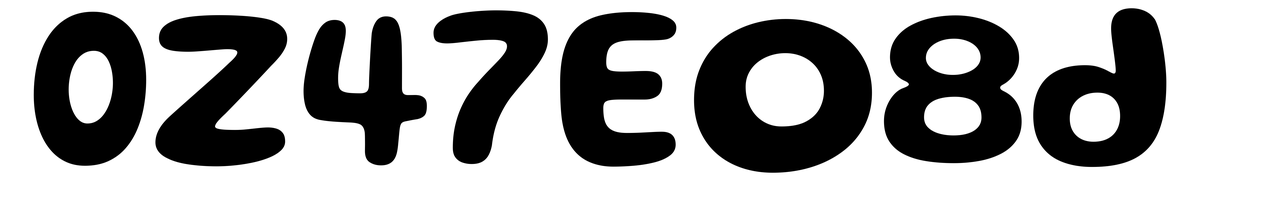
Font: Gluten_SemiBold